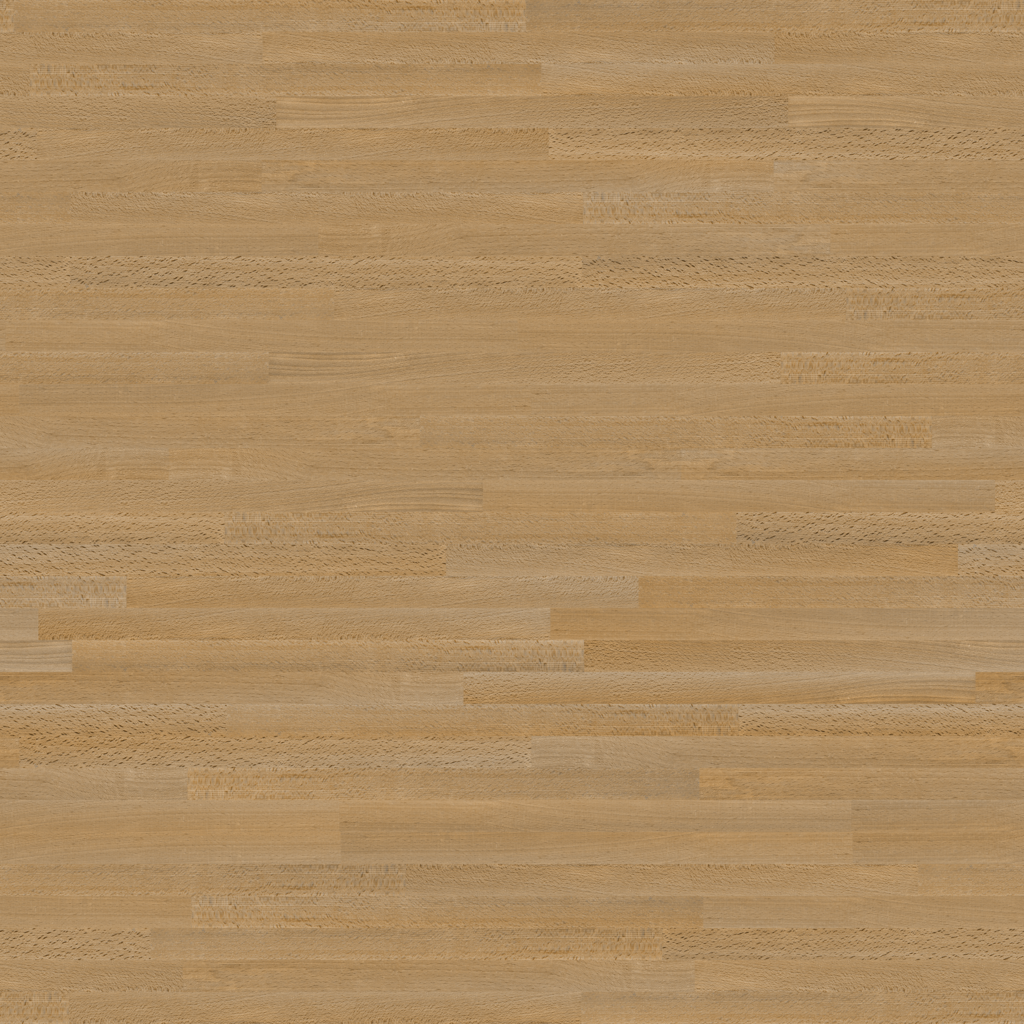
Texture map type: Color